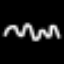
Label: squiggle